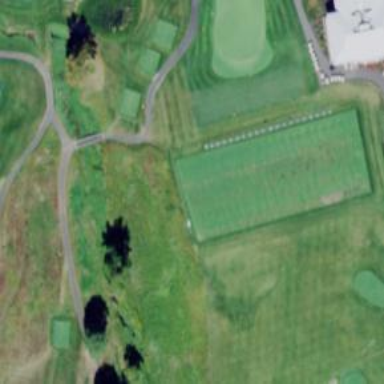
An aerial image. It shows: Grassy area designated as golf tee.